Question: I am trying to fit a two-part line to data.
Here's some sample data:
'''
x<-c(0.00101959664756622, 0.001929220749155, 0.00165657261751726,
0.00182514724375389, 0.00161532360585458, 0.00126991061099209,
0.00149545009309177, 0.000816386510029308, 0.00164402569283353,
0.00128029006251656, 0.00206892841921455, 0.00132378793976235,
0.000953143467154676, 0.00272964503695939, 0.00169743839571702,
0.00286411493120396, 0.0016464862337286, 0.00155672067449593,
0.000878271561566836, 0.00195872573138819, 0.00255412836538339,
0.00126212428137799, 0.00106206607962734, 0.00169140916371657,
0.000858015581562961, 0.00191955159274793, 0.00243104345247067,
0.000871042201994687, 0.00229814264111745, 0.00226756341241083)
y<-c(1.31893118849162, 0.105150790530179, 0.412732029152914, 0.25589805483046,
0.467147868109498, 0.983984462069833, 0.640007862668818, 1.51429617241365,
0.439777145282391, 0.925550163462951, -0.0555942758921906, 0.870117027565708,
1.38032147826294, -0.96757052387814, 0.346370836378525, -1.08032147826294,
0.426215616848312, 0.55151485221263, 1.41306889485598, 0.0803478641720901,
-0.86654892295057, 1.00422341998656, 1.26214517662281, 0.359512373951839,
1.4835398594013, 0.154967053938309, -0.680501679226447, 1.44740598234453,
-0.512732029152914, -0.359512373951839)
'''
I am hoping to be able to define the best fitting two part line (hand drawn example shown)

I then define a piecewise function that should find a two part linear function. The definition is based on the gradients of the two lines and their intercept with each other, which should completely define the lines.
'''
# A=gradient of first line segment
# B=gradient of second line segment
# Cx=inflection point x coord
# Cy=inflexion point y coord
out_model <- nls(y ~ I(x <= Cx)*Cy-A*(Cx-x)+I(x > Cx)*Cy+B*(x),
data = data.frame(x,y),
start = c(A=-500,B=-500,Cx=0.0001,Cy=-1.5) )
'''
However I get the error:
> Error in nls(y ~ I(x <= Cx) * Cy - A * (Cx - x) + I(x > Cx) * Cy + B * :
singular gradient
I got the basic method from <URL>
Any ideas where I am going wrong?
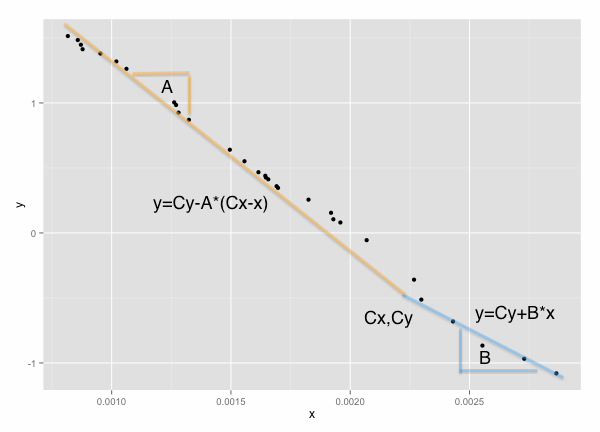
Answer: I don't have an elegant answer, but I do have answer.
(SEE THE EDIT BELOW FOR A MORE ELEGANT ANSWER)
If 'Cx' is small enough that there are no data points to fit 'A' and 'Cy' to, or if 'Cx' is big enough that there are no data points to fit 'B' and 'Cy' to, the QR decomposition matrix will be singular because there will be many different values of 'Cx', 'A' and 'Cy' or 'Cx', 'B' and 'Cy' respectively that will fit the data equally well.
I tested this by preventing 'Cx' from being fitted. If I fix 'Cx' at (say) 'Cx = mean(x)', 'nls()' solves the problem without difficulty:
'''
nls(y ~ ifelse(x < mean(x),ya+A*x,yb+B*x),
data = data.frame(x,y),
start = c(A=-1000,B=-1000,ya=3,yb=0))
'''
... gives:
'''
Nonlinear regression model
model: y ~ ifelse(x < mean(x), ya + A * x, yb + B * x)
data: data.frame(x, y)
A B ya yb
-1325.537 -1335.918 2.628 2.652
residual sum-of-squares: 0.06614
Number of iterations to convergence: 1
Achieved convergence tolerance: 2.294e-08
'''
That led me to think that if I transformed 'Cx' so that it could never go outside the range '[min(x),max(x)]', that might solve the problem. In fact, I'd want there to be at least three data points available to fit each of the "A" line and the "B" line, so Cx has to be between the third lowest and the third highest values of 'x'. Using the 'atan()' function with the appropriate arithmetic let me map a range '[-inf,+inf]' onto '[0,1]', so I got the code:
'''
trans <- function(x) 0.5+atan(x)/pi
xs <- sort(x)
xlo <- xs[3]
xhi <- xs[length(xs)-2]
nls(y ~ ifelse(x < xlo+(xhi-xlo)*trans(f),ya+A*x,yb+B*x),
data = data.frame(x,y),
start = c(A=-1000,B=-1000,ya=3,yb=0,f=0))
'''
Unfortunately, however, I still get the 'singular gradient matrix at initial parameters' error from this code, so the problem is still over-parameterised. As @Henrik has suggested, the difference between the bilinear and single linear fit is not great for these data.
I can nevertheless get an answer for the bilinear fit, however. Since 'nls()' solves the problem when 'Cx' is fixed, I can now find the value of 'Cx' that minimises the residual standard error by simply doing a one-dimensional minimisation using 'optimize()'. Not a particularly elegant solution, but better than nothing:
'''
xs <- sort(x)
xlo <- xs[3]
xhi <- xs[length(xs)-2]
nn <- function(f) nls(y ~ ifelse(x < xlo+(xhi-xlo)*f,ya+A*x,yb+B*x),
data = data.frame(x,y),
start = c(A=-1000,B=-1000,ya=3,yb=0))
ssr <- function(f) sum(residuals(nn(f))^2)
f = optimize(ssr,interval=c(0,1))
print (f$minimum)
print (nn(f$minimum))
summary(nn(f$minimum))
'''
... gives output of:
'''
[1] <PHONE>
Nonlinear regression model
model: y ~ ifelse(x < xlo + (xhi - xlo) * f, ya + A * x, yb + B * x)
data: data.frame(x, y)
A B ya yb
-1317.215 -872.002 2.620 1.407
residual sum-of-squares: 0.0414
Number of iterations to convergence: 1
Achieved convergence tolerance: 2.913e-08
Formula: y ~ ifelse(x < xlo + (xhi - xlo) * f, ya + A * x, yb + B * x)
Parameters:
Estimate Std. Error t value Pr(>|t|)
A -1.317e+03 1.792e+01 -73.493 < 2e-16 ***
B -8.720e+02 1.207e+02 -7.222 1.14e-07 ***
ya 2.620e+00 2.791e-02 93.854 < 2e-16 ***
yb 1.407e+00 3.200e-01 4.399 0.000164 ***
---
Signif. codes: 0 '***' 0.001 '**' 0.01 '*' 0.05 '.' 0.1 ' ' 1
Residual standard error: 0.0399 on 26 degrees of freedom
Number of iterations to convergence: 1
'''
There isn't a huge difference between the values of 'A' and 'B' and 'ya' and 'yb' for the optimum value of 'f', but there is some difference.
(EDIT -- ELEGANT ANSWER)
Having separated the problem into two steps, it isn't necessary to use 'nls()' any more. 'lm()' works fine, as follows:
'''
function (x,y)
{
f <- function (Cx)
{
lhs <- function(x) ifelse(x < Cx,Cx-x,0)
rhs <- function(x) ifelse(x < Cx,0,x-Cx)
fit <- lm(y ~ lhs(x) + rhs(x))
c(summary(fit)$r.squared,
summary(fit)$coef[1], summary(fit)$coef[2],
summary(fit)$coef[3])
}
r2 <- function(x) -(f(x)[1])
res <- optimize(r2,interval=c(min(x),max(x)))
res <- c(res$minimum,f(res$minimum))
best_Cx <- res[1]
coef1 <- res[3]
coef2 <- res[4]
coef3 <- res[5]
plot(x,y)
abline(coef1+best_Cx*coef2,-coef2) #lhs
abline(coef1-best_Cx*coef3,coef3) #rs
}
'''
... which gives: